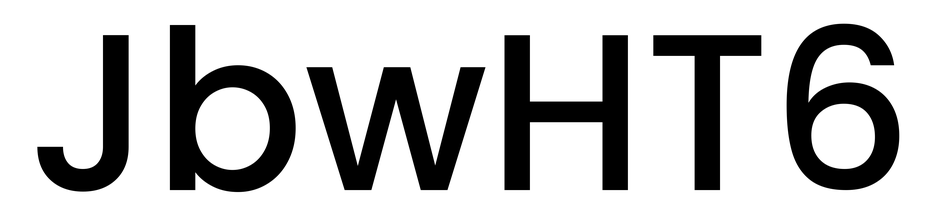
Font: Poppins-Medium